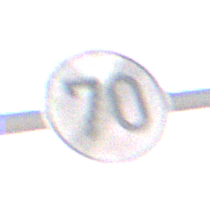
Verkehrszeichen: EndeGeschwindigkeit70
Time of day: MorningAfternoon
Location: Outdoor (Nature)
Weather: PartlyCloudy
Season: NotSpecified
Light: Natural